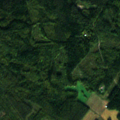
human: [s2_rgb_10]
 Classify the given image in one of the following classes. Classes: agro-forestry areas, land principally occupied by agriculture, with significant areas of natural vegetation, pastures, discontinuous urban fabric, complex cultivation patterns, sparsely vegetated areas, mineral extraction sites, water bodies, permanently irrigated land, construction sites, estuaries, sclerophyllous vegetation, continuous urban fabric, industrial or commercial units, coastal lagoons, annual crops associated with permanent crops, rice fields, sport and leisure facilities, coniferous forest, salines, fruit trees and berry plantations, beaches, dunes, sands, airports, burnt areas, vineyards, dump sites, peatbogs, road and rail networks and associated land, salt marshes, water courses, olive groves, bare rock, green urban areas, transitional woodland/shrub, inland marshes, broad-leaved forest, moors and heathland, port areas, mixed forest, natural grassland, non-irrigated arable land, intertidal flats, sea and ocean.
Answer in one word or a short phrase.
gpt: land principally occupied by agriculture, with significant areas of natural vegetation, coniferous forest, mixed forest, transitional woodland/shrub